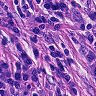
Metastatic tissue present: yes